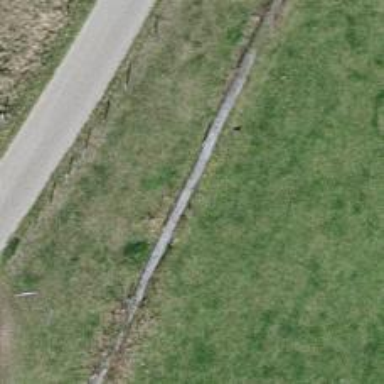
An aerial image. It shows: Wall barrier.